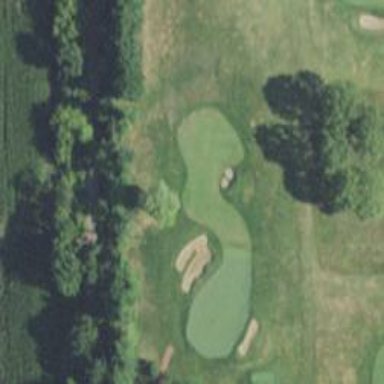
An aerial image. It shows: View of golf hole.